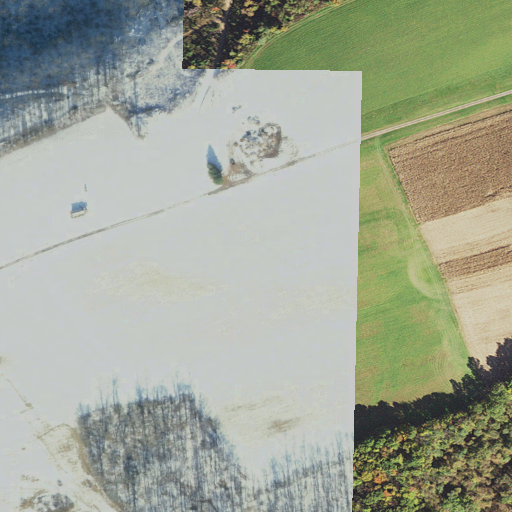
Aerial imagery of mountain in Maryland named River View Hill containing pasture, deciduous forest, mixed forest, and open development